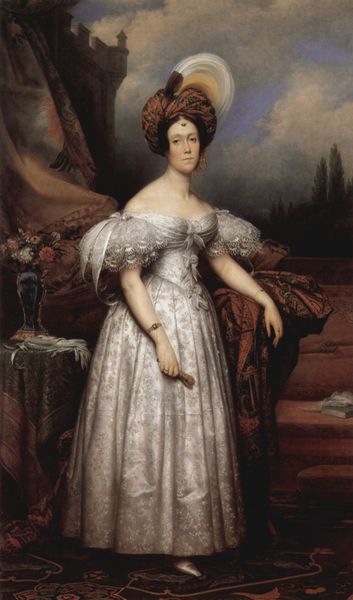
Titel: Porträt der Marquise de Béthisy als Orientalin
Künstler: Carl von Steuben
Standort: Lille
Institution: Musée des Beaux-Arts
Schlagwörter: baum, blau, feder, felsen, fuß, gemälde, hand, haut, himmel, weiß, wolken, bäume, gelb, grün, landschaft, mädchen, ocker, abend, blume, blumen, braun, busen, frau, frisur, grau, hell, hintergrund, hut, kleid, mund, nacht, nase, raum, schmuck, schwarz, stirn, tisch, blüte, dame, rot, schloss, tuch, wiese, wolke, beige, fächer, muster, ornament, teppich, arm, augen, falten, federn, gesicht, kleidung, lang, samt, spitze, stehen, tot, ärmel, bild, bildnis, hals, hände, innenraum, portrait, porträt, tischdecke, tischtuch, vorhang, öl, dämmerung, ferne, boden, auge, interieur, pose, reich, sessel, stehend, stoff, stoffe, adel, dekolletee, dekollte, prinzessin, puffärmel, renaissance, schultern, seide, traurig, vornehm, wald, oval, rund, turm, stilleben, vase, zypressen, taille, sofa, blumenvase, düster, lehne, schwan, haltung, mieder, schuhe, französisch, staffage, polster, vert, uhr, bett, robe, tischchen, strauss, stufen, edel, rüschen, aufstützen, dekolleté, exotik, zinnen, blumenstrauss, fecher, satin, vanitas, schulterfrei, nature morte, buch, burg, bla, orient, orientalisch, zypresse, asien, blanc, portait, chapeau, posieren, schuh, brokat, ganzfigur, kontraste, biedermeier, arabisch, armband, armreif, silbern, mittelalter, riche, blanche, rouge, tapis, reichtum, adelig, kulisse, drapé, teppisch, femme, damenporträt, seidenkleid, porträit, fleurs, orientalismus, lumière, kopfschmuck, turban, arbre, ciel, foret, paysage, peinture, perser, fleur, lady, kostbar, dunkl, zinne, bleu, roi, broderie, coiffe, guéridon, rideau, classique, nuage, nuages, chateau, arbres, bouquet, boucher, haa, weisses kleid, coude, plume, chale, triste, dunkeö, tableau, orientalisme, tour, table, drap, arabe, tapisserie, mode, bras, dentelle, soie, livre, lit, angleterre, marches, tissu, debout, kopfform, oriental, auffällig, étoffes, bracelet, reine, orientale, tissus, regard, décolleté, rideaux, noble, bourgeoise, nappe, plandschaft, canapé, armtreif, épaule, eventail, bluen, xviiie, bijoux, 19. jahrhundert, belle, 1800, 1850, bouquet de fleurs, arm#, princesse, protrait, étoffe, épaules, montre, herrschein, sofal, flü+gel, sarich, décors, noible, plein pied, serieuse, échauguette, royaume, a woman, 18th centruy, she does not look happy, almost arcadian landscape, a portrait